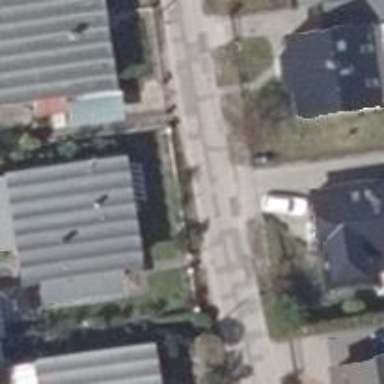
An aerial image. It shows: Residential road made of concrete plates.